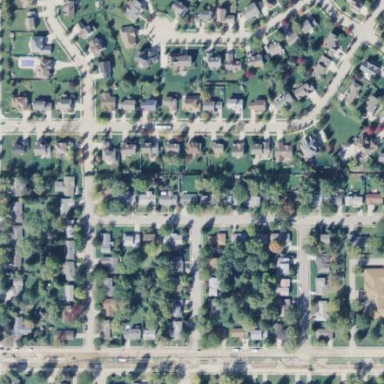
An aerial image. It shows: This residential area consists of single-family homes.